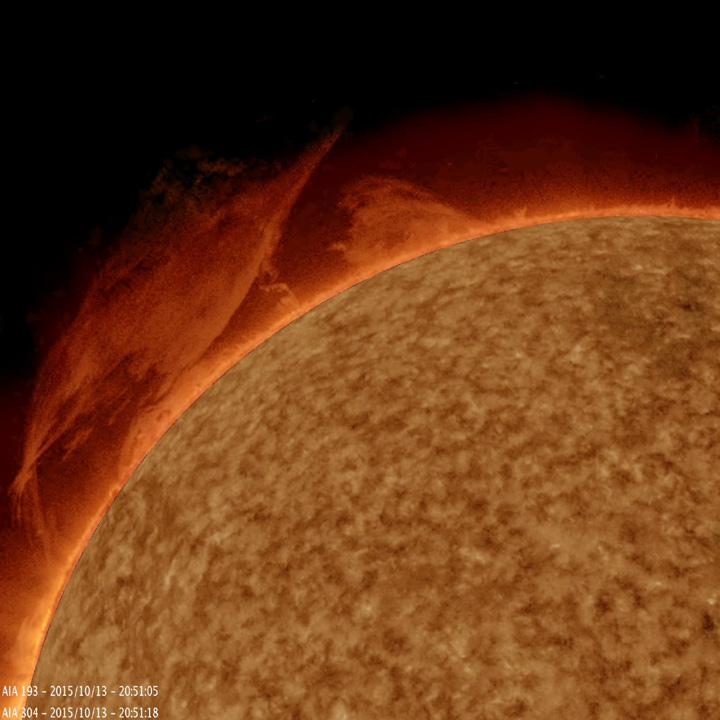
Hefty Prominence Eruption Sun, Solar Dynamics Observatory SDO